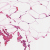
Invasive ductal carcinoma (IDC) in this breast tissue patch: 0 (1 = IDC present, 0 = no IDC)